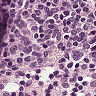
Metastatic tissue present: no